Question: When I'm clicking on a 'UIButton' that located on the top of 'UINavigationBar' I have this glossy effect:

How can I add this effect to another button that located on a 'UINavigatonBar' but not as a left or right button item? like this:
'''
UIButton * emptyButton = [UIButton buttonWithType:UIButtonTypeCustom];
[emptyButton setFrame:CGRectMake(119, 5, 82, 35)];
[emptyButton addTarget:self action:@selector(centerNavigationBarTitleClicked:) forControlEvents:UIControlEventTouchUpInside];
[emptyButton setBackgroundColor:[UIColor clearColor]];
[self.navigationController.navigationBar addSubview:emptyButton];
'''
Thanks!
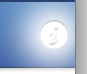
Answer: You simply have to set the 'showsTouchWhenHighlighted' property to 'YES' to get the glow effect, i.e.
'''
emptyButton.showsTouchWhenHighlighted = YES;
'''